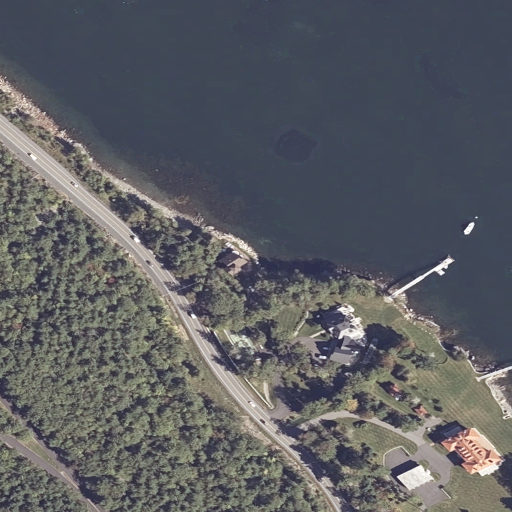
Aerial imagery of cliff(s) in Maine named The Bluffs containing open water, mixed forest, low intensity development, medium intensity development, open development, evergreen forest, high intensity development, and barren land